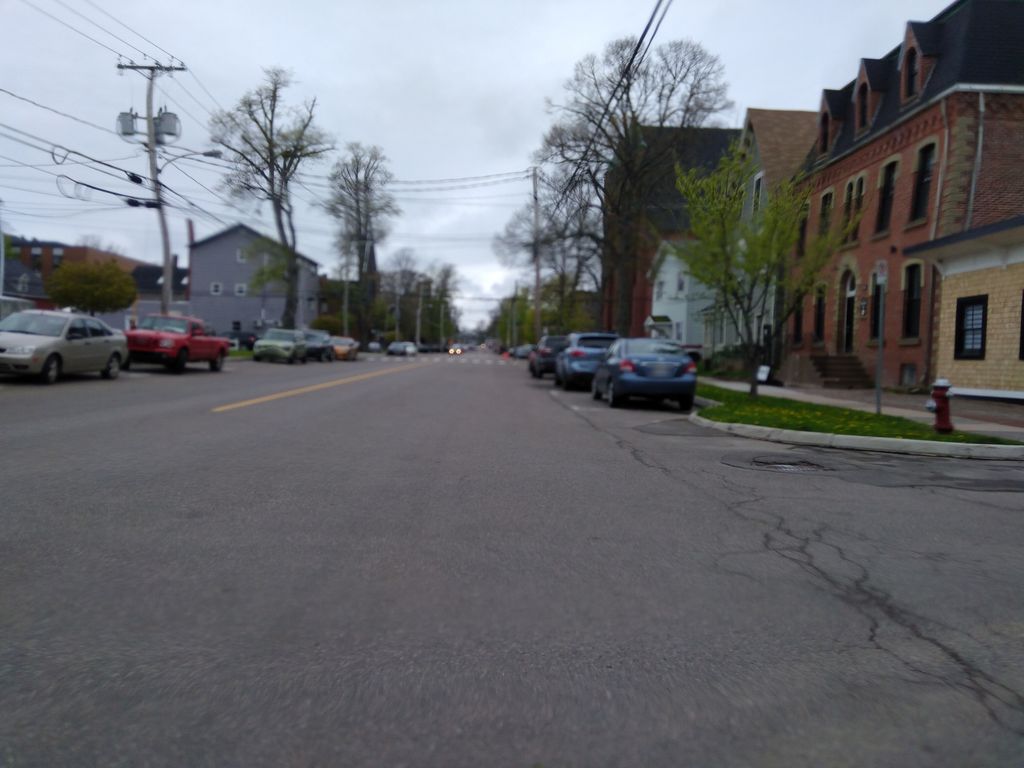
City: charlottetown